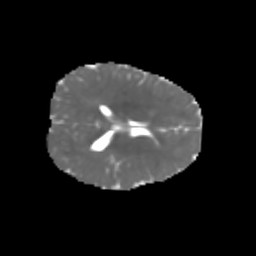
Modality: MD
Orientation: axial
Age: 6
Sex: female
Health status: healthy